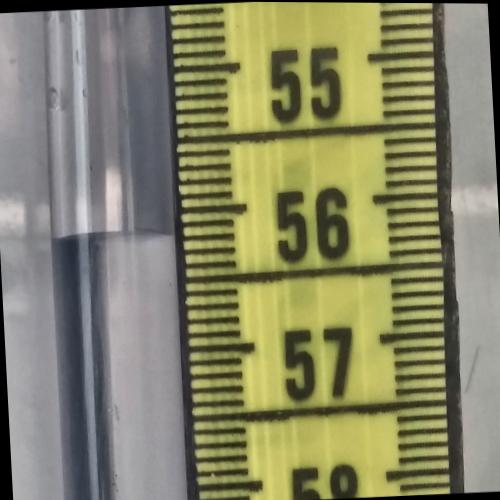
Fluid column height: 56.2 cm